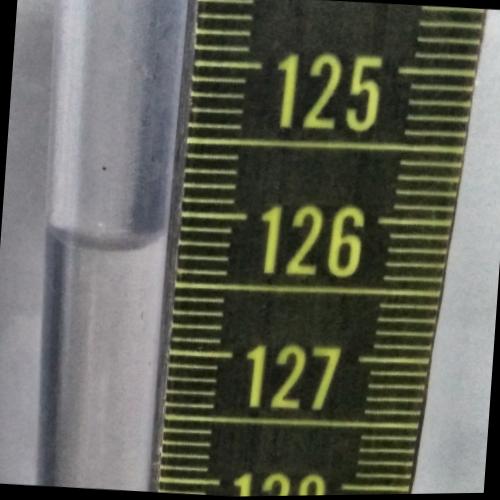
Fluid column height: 126.2 cm